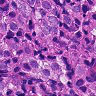
Metastatic tissue present: yes